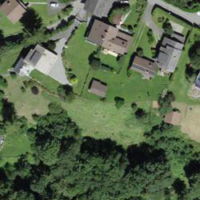
EUNIS habitat code: 55
Species observed at this site:
Buxus sempervirens